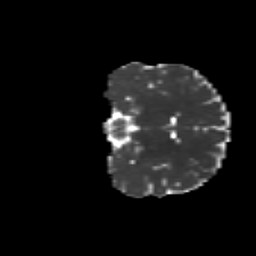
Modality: MD
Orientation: coronal
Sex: female
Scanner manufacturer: siemens
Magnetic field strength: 3 T
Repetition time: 5 s
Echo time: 0.071 s